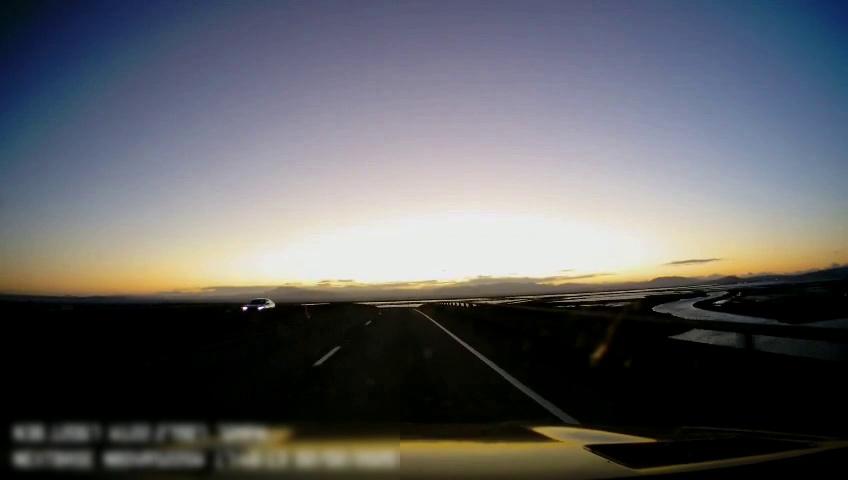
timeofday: Dusk/Dawn/Twilight
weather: Sunny
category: Drivable Space
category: Vehicles | Car
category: Lanes | Current Lane
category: Lanes | Current Lane
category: Lanes | Alternate Lane